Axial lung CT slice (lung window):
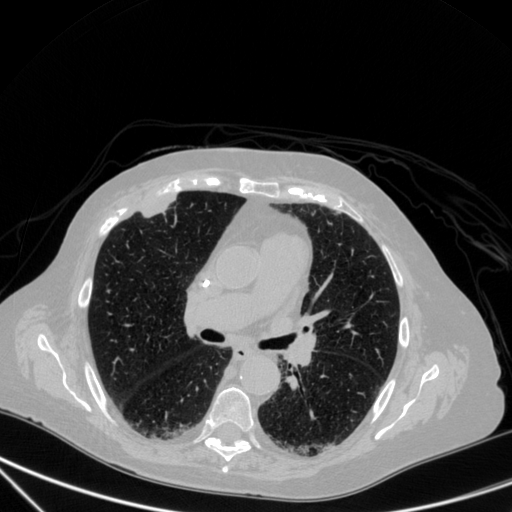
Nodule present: yes
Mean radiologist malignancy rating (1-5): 4